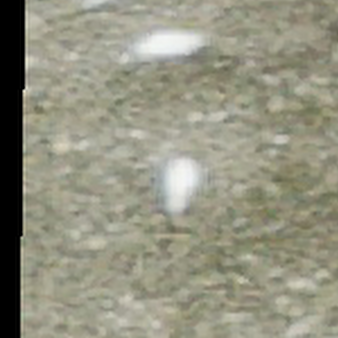
Label: other